Question: Is there a jquery/js script that will listen for an onHover event?
I'm building a listening library and we want to include the ability to help the website owner detect when a user initiates an onHover event - so they know it was taking the attention of their visitor/user.

Listen for onHoverStart (when they mouse on an element that has an onHover associated with it) & onHoverEnd (when they mouse away from the element).
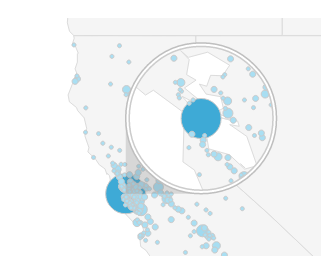
Answer: This is a simple example which works with and I modified from <URL>
When a user hovers the image gets bigger. When hovering stops the image returns to normal size. You can also customize the function to do what ever you want and
'''
<!DOCTYPE html>
<html>
<body>
<img onmouseover="WhenUserHovers(this)" onmouseout="WhenUserStopsHovering(this)" border="0" src="smiley.gif" alt="Smiley" width="32" height="32">
<p>The function WhenUserHovers() is triggered when the user moves the mouse pointer over the image.</p>
<p>The function WhenUserStopsHovering() is triggered when the mouse pointer is moved out of the image.</p>
<script>
function WhenUserHovers(x) {
x.style.height = "64px";
x.style.width = "64px";
}
function WhenUserStopsHovering(x) {
x.style.height = "32px";
x.style.width = "32px";
}
</script>
</body>
</html>
'''
Also you can make use of jQuery (a javascript library) and <URL>
'''
<!DOCTYPE html>
<html>
<head>
<script src="http://ajax.googleapis.com/ajax/libs/jquery/1.11.2/jquery.min.js"></script>
<script>
$(document).ready(function(){
$("p").mouseenter(function(){
$("p").css("background-color", "yellow");
});
$("p").mouseleave(function(){
$("p").css("background-color", "lightgray");
});
});
</script>
</head>
<body>
<p>Move the mouse pointer over this paragraph.</p>
</body>
</html>
'''
Or jQuery's and <URL>
'''
<!DOCTYPE html>
<html>
<head>
<script src="http://ajax.googleapis.com/ajax/libs/jquery/1.11.2/jquery.min.js"></script>
<script>
$(document).ready(function(){
$("p").mouseover(function(){
$("p").css("background-color", "yellow");
});
$("p").mouseout(function(){
$("p").css("background-color", "lightgray");
});
});
</script>
</head>
<body>
<p>Move the mouse pointer over this paragraph.</p>
</body>
</html>
'''
The difference between jQuery's and is works when the mouse pointer enters the selected element while works when the pointer enters the element or any child elements of the element.